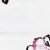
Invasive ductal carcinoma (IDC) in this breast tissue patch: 0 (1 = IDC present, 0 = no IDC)